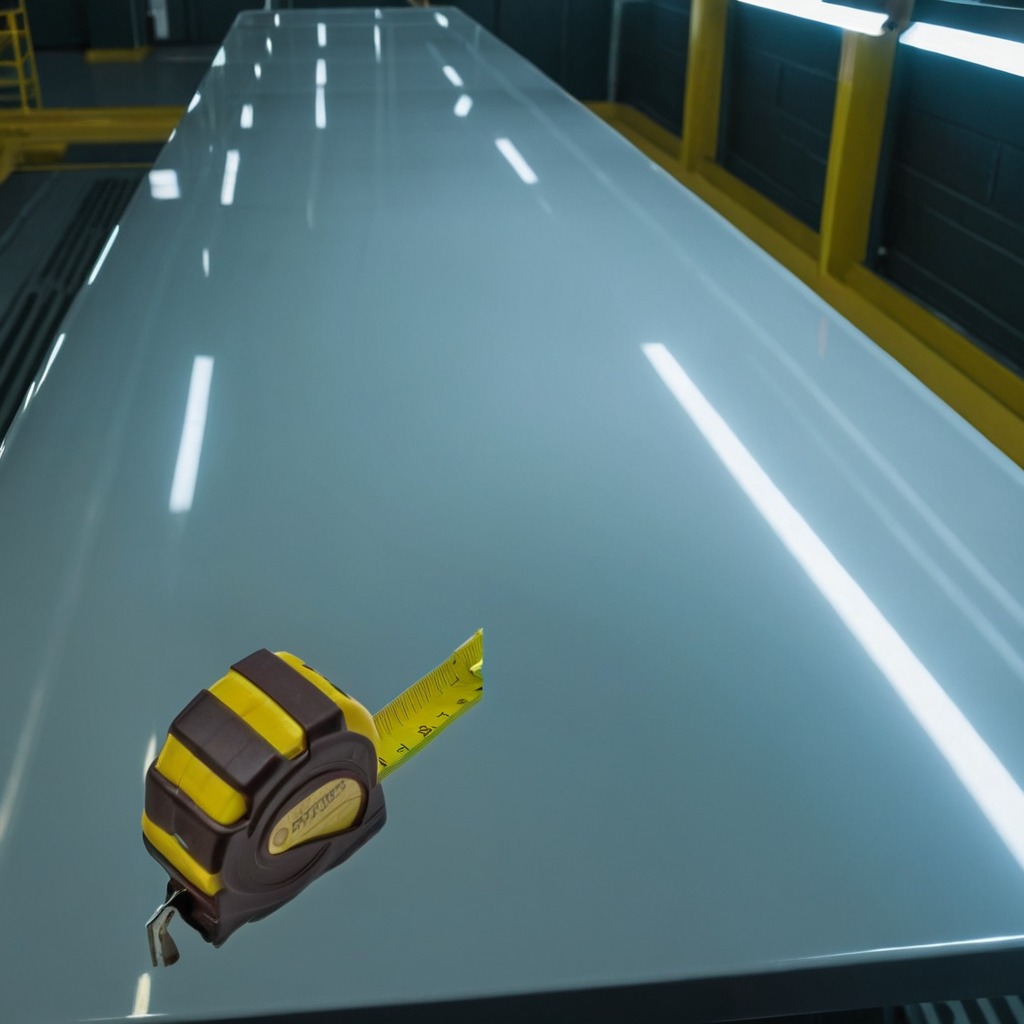
A measuring tape is lying on a high-gloss table in a ship maintenance bay industrial lighting.